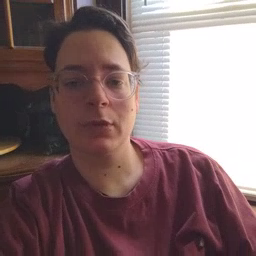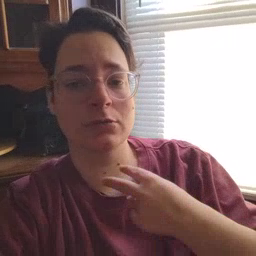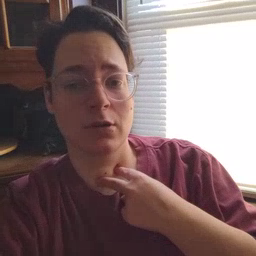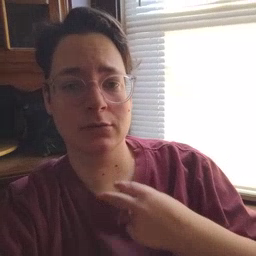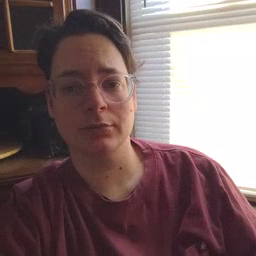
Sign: stuck